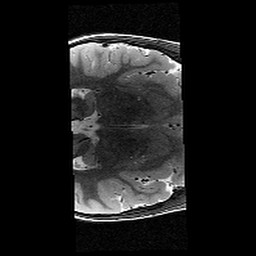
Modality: T2w
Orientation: axial
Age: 11
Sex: male
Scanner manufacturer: siemens
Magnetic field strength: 3 T
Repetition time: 9.23 s
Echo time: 0.067 s